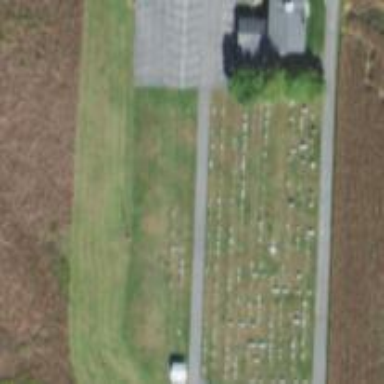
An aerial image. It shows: Graveyard.